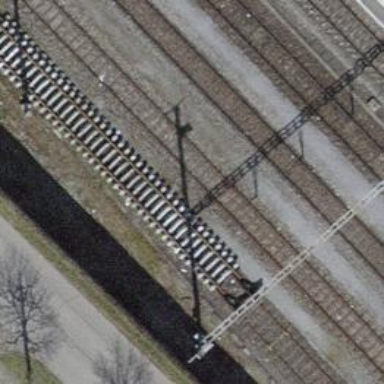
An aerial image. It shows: Railway buffer stop.